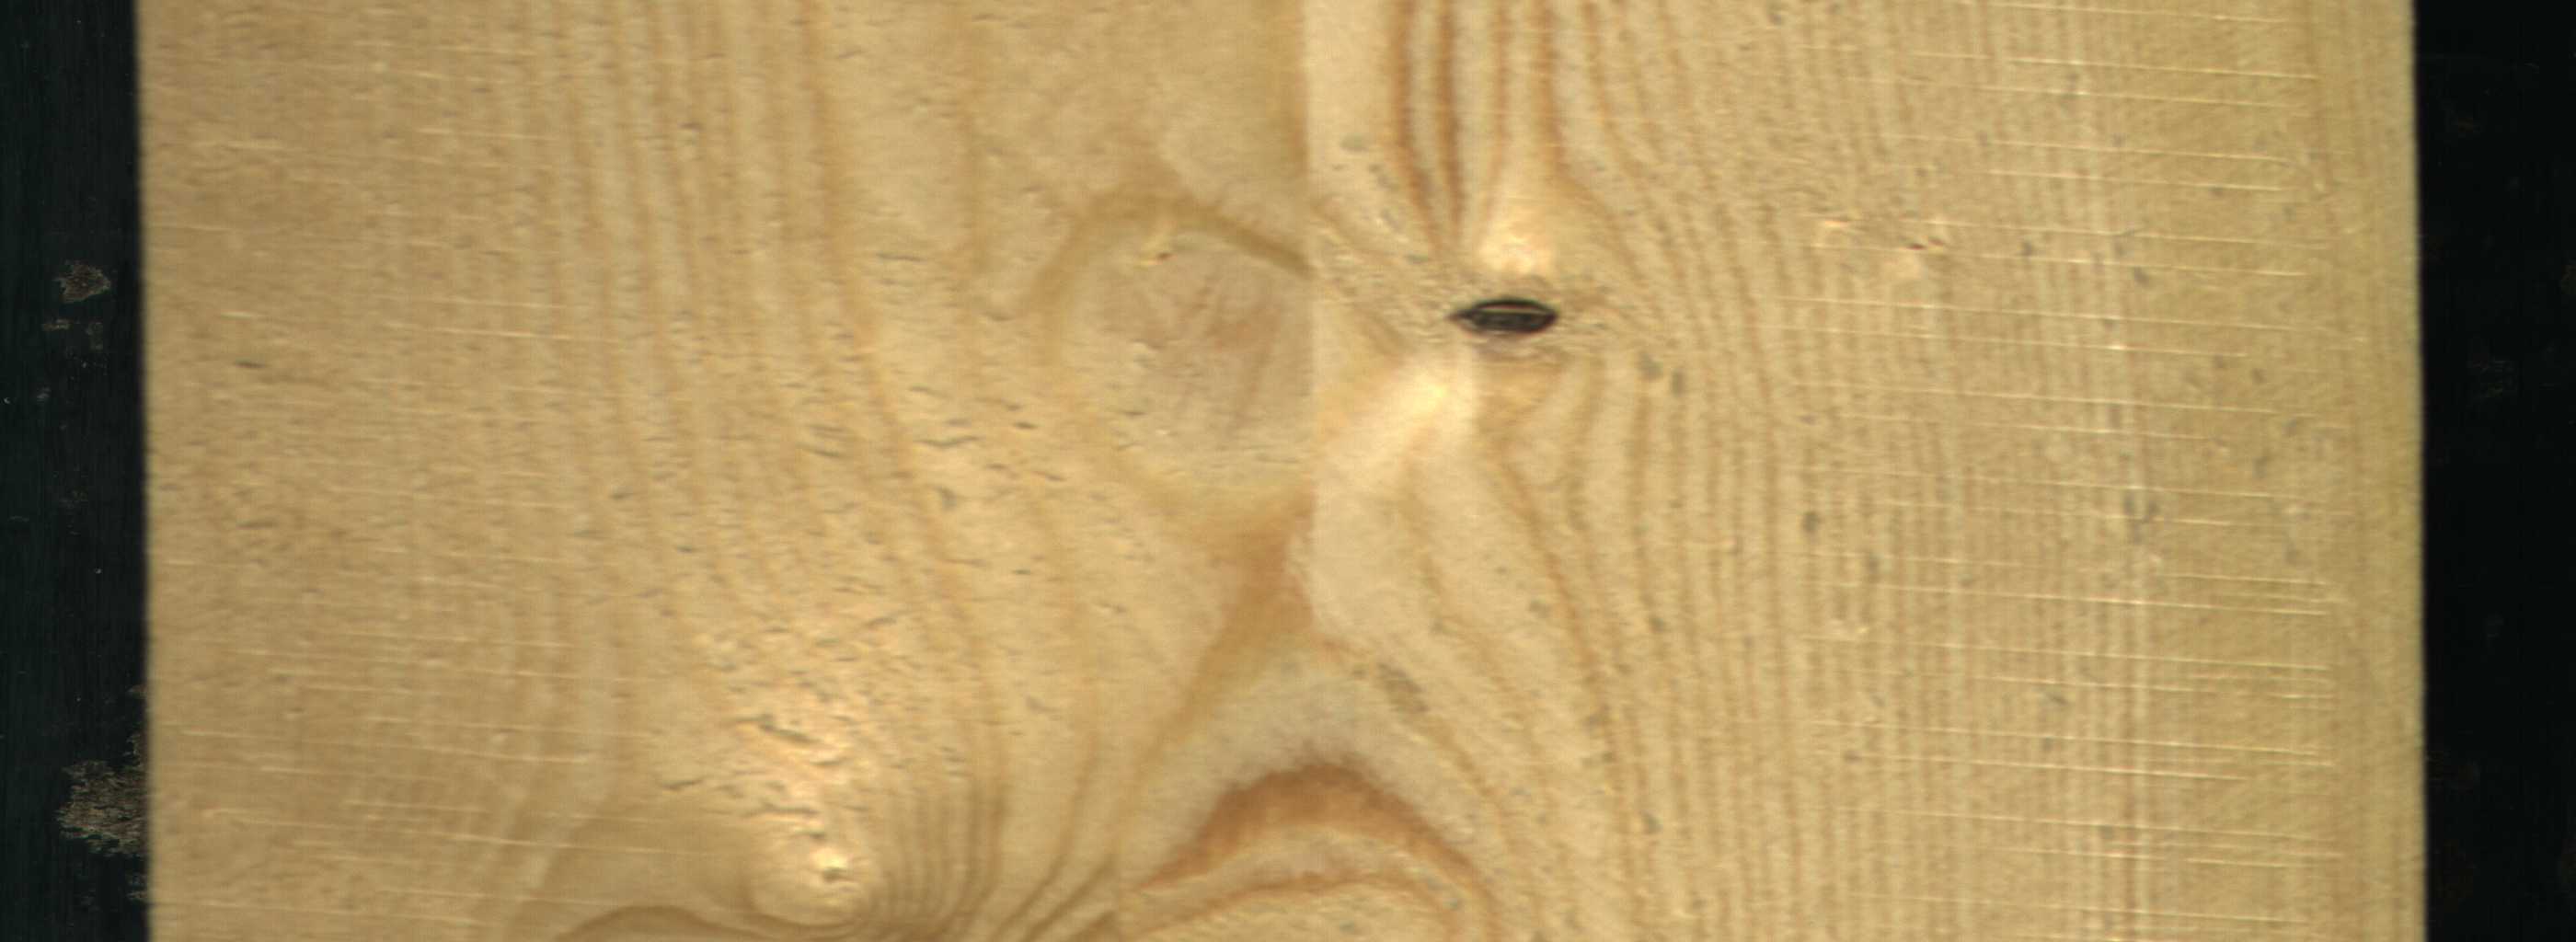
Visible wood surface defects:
Dead_Knot